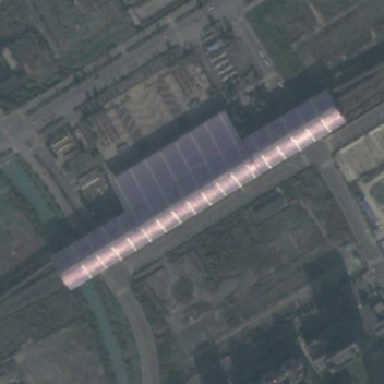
The main color of the station is decorated with pink and silver wire .